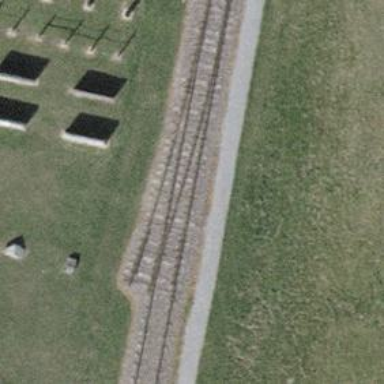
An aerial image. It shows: Abandoned railway.